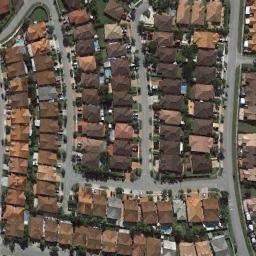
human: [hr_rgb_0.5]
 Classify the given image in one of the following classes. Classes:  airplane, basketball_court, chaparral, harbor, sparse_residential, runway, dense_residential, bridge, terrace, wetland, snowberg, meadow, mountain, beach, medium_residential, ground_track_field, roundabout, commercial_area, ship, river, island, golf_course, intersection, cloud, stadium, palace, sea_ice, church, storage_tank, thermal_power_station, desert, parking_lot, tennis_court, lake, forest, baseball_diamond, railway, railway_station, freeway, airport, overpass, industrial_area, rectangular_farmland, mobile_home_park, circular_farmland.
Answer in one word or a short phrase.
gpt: dense_residential